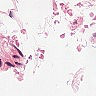
Metastatic tissue present: no